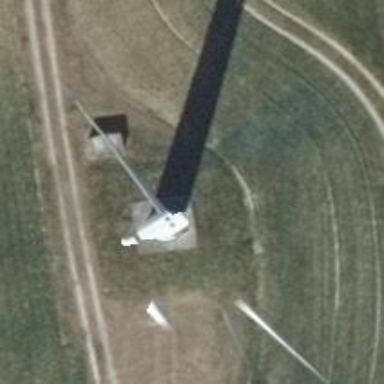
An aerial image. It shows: Wind generator in the form of horizontal axis wind turbine.